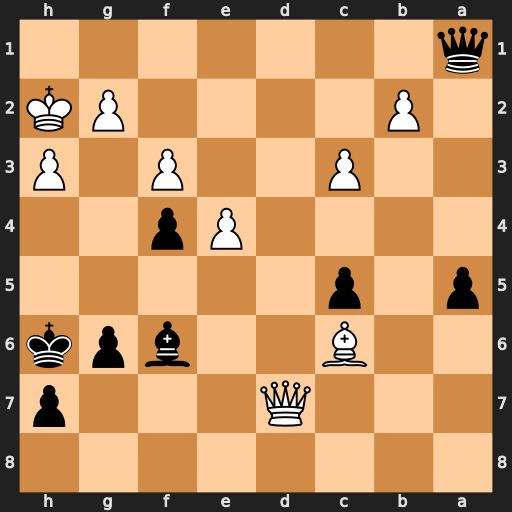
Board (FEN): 8/3Q3p/2B2bpk/p1p5/4Pp2/2P2P1P/1P4PK/q7
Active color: b
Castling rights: -
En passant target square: -
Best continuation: Bh4 Qg4 Bg3+ Qxg3 fxg3+